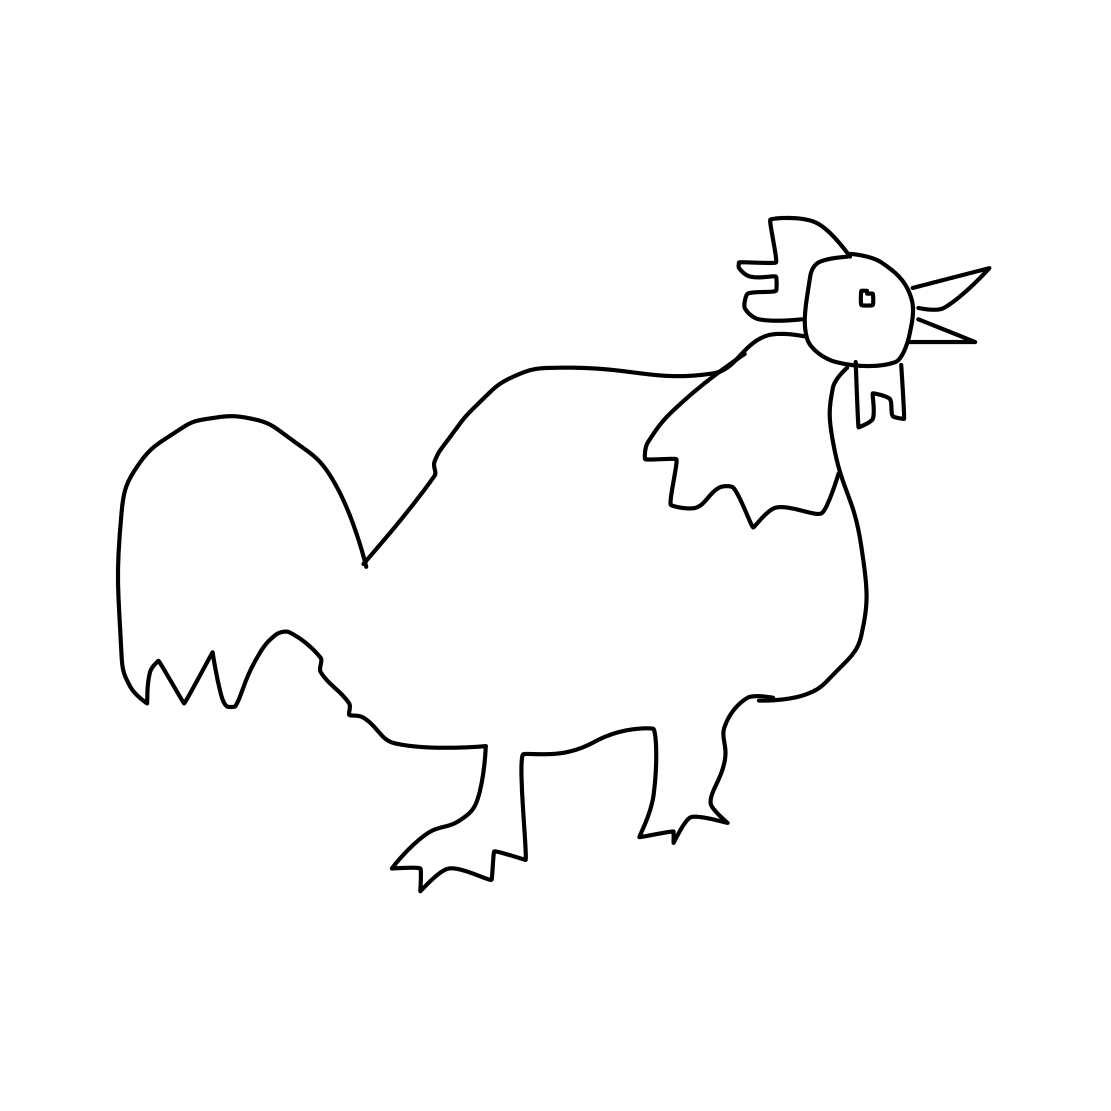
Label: rooster